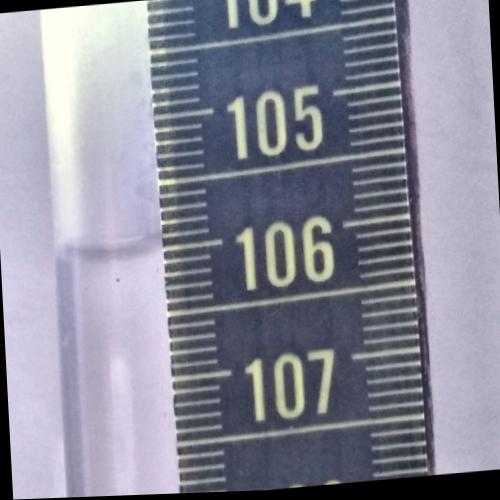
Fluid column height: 105.9 cm